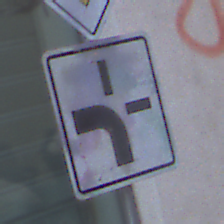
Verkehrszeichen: VerlaufVorfahrtsstrasse1
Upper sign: Vorfahrtsstrasse
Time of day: MorningAfternoon
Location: Outdoor (Urban)
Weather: PartlyCloudy
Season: NotSpecified
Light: Natural